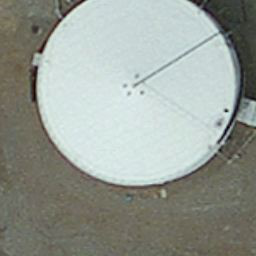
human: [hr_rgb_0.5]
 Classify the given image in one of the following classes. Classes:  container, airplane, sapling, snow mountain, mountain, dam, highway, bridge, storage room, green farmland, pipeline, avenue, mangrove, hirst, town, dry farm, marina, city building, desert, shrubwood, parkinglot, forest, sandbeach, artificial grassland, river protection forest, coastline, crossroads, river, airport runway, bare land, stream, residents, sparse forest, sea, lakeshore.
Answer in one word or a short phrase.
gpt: storage room